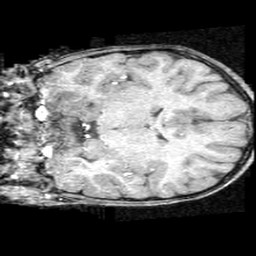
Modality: T1w
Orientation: coronal
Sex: female
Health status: ill
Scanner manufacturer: ge
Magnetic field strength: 1.5 T
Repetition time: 21 s
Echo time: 0.008 s